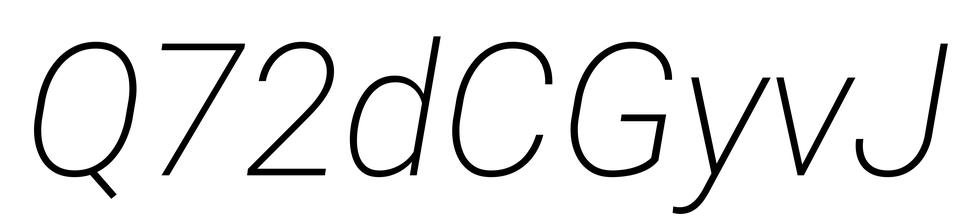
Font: Roboto-Italic_ExtraLight_Italic